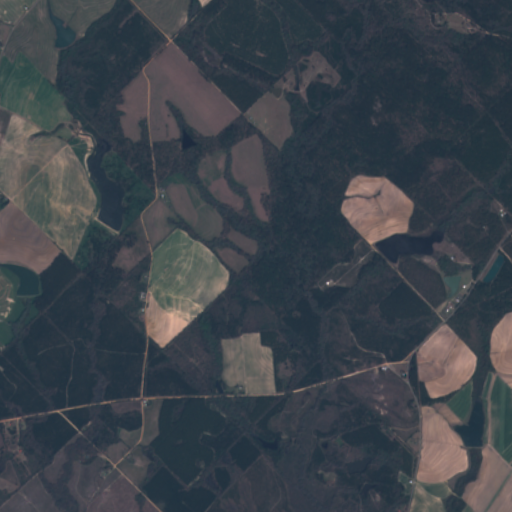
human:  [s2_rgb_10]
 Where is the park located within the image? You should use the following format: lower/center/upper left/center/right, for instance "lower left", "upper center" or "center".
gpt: The park is located in the lower right of the image.
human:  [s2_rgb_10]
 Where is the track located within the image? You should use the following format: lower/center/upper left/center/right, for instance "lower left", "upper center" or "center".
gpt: There is no track in the image.